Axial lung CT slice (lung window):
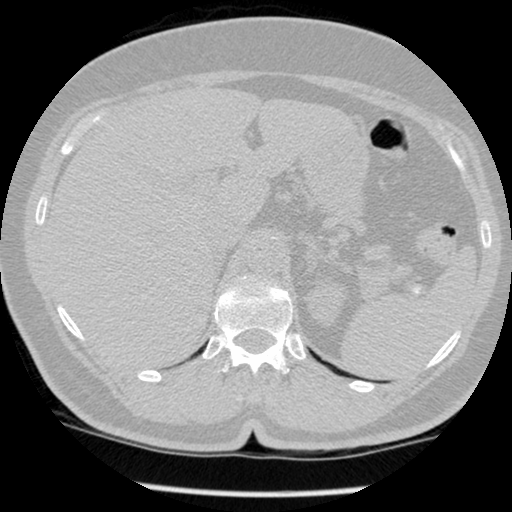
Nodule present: no